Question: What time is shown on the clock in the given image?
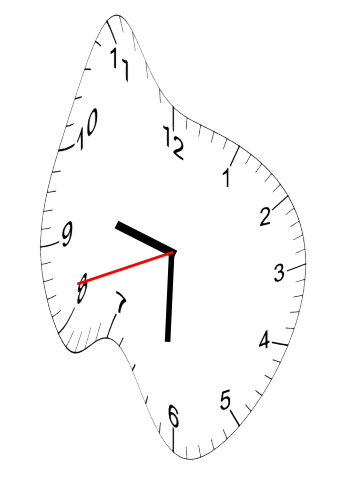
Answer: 09:30:42